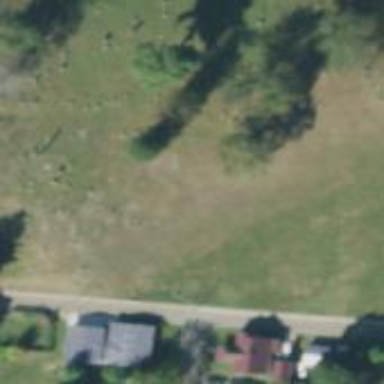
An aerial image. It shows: Graveyard.